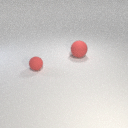
large red rubber sphere to the right of small red rubber sphere